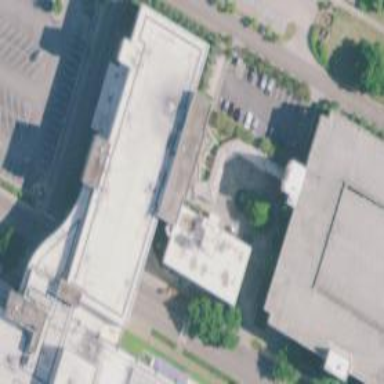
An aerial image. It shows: University building.